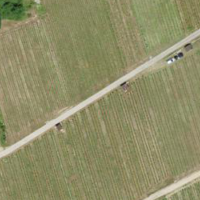
EUNIS habitat code: 40
Species observed at this site:
Certhia brachydactyla
Corvus corone
Cyanistes caeruleus
Sturnus vulgaris
Emberiza citrinella
Accipiter gentilis
Dendrocopos major
Emberiza cirlus
Chloris chloris
Turdus viscivorus
Fringilla coelebs
Aegithalos caudatus
Buteo buteo
Passer domesticus
Strix aluco
Passer montanus
Columba palumbus
Turdus merula
Parus major
Erithacus rubecula
Sitta europaea
Coccothraustes coccothraustes
Falco tinnunculus